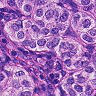
Metastatic tissue present: yes